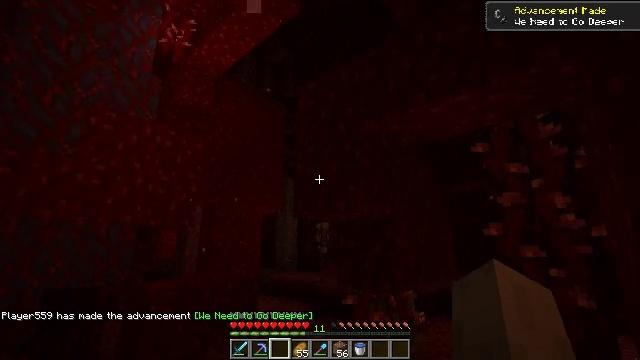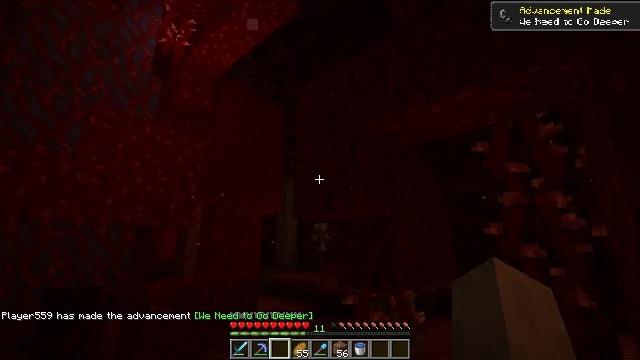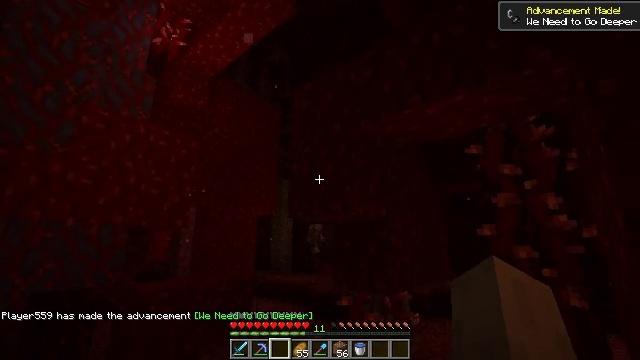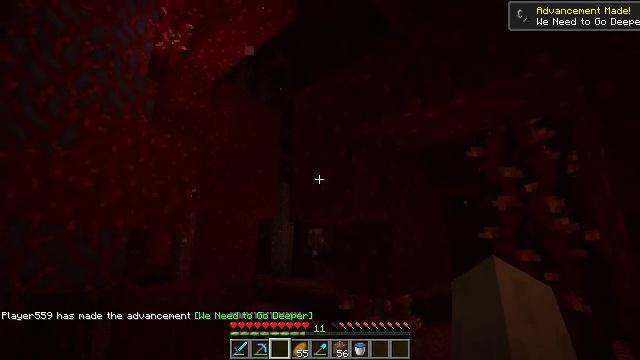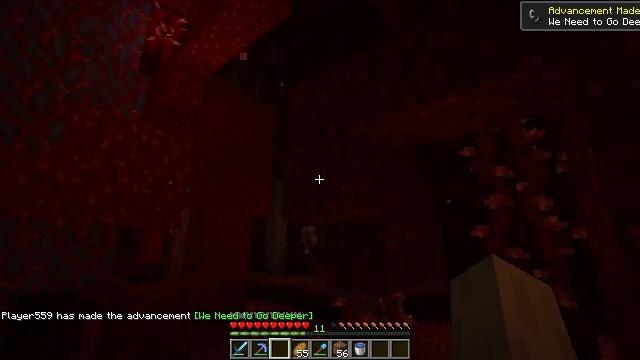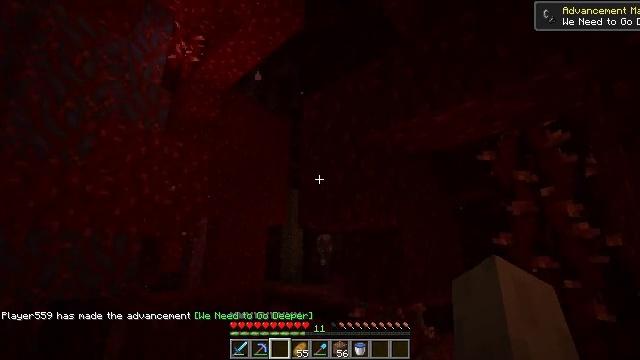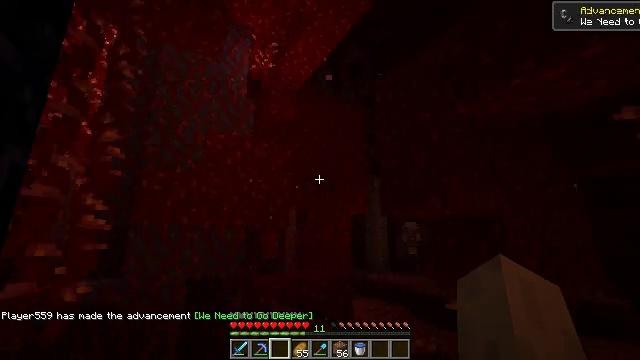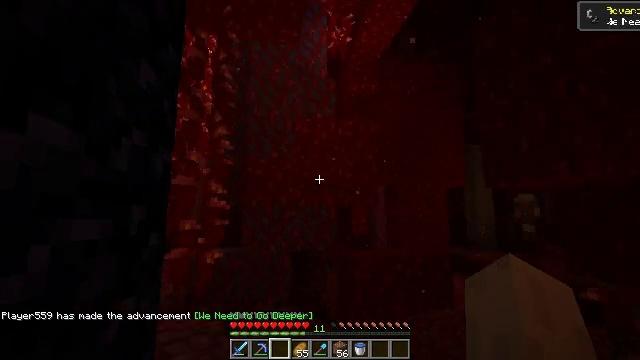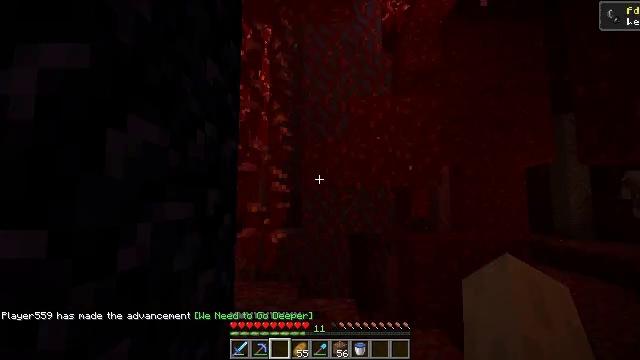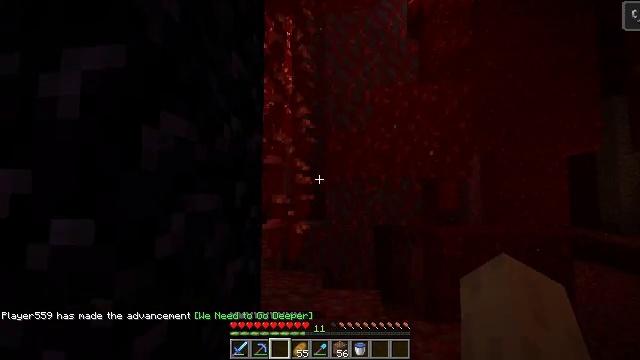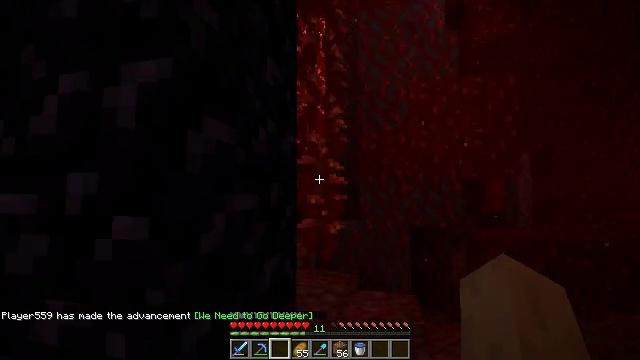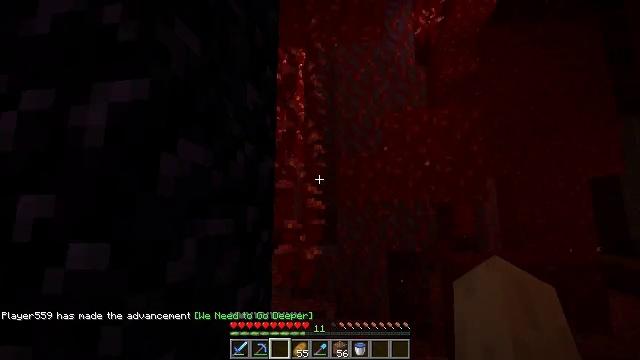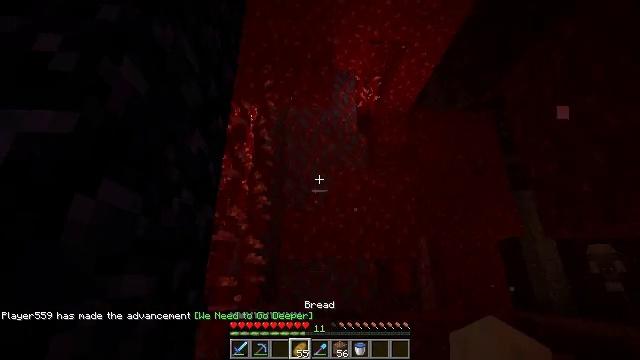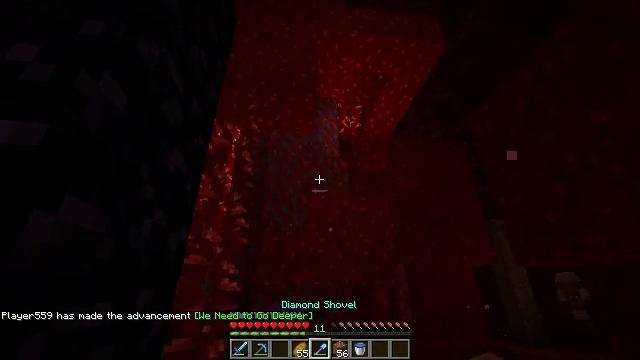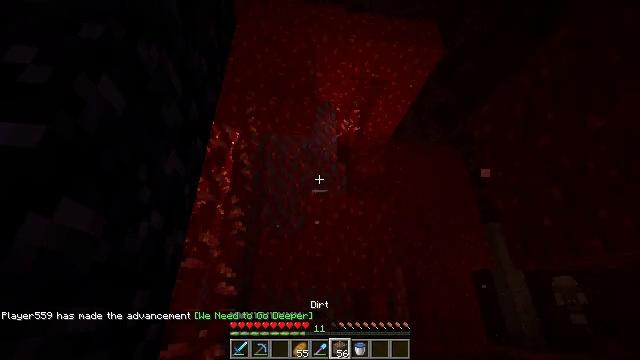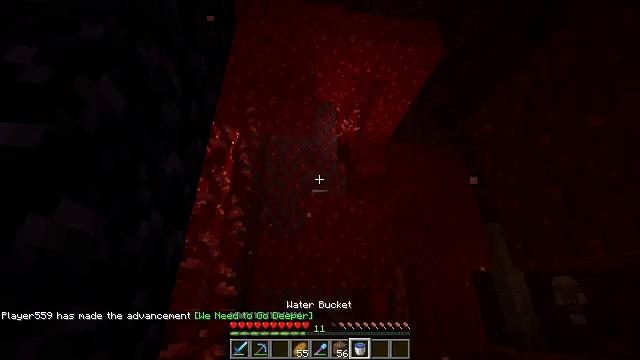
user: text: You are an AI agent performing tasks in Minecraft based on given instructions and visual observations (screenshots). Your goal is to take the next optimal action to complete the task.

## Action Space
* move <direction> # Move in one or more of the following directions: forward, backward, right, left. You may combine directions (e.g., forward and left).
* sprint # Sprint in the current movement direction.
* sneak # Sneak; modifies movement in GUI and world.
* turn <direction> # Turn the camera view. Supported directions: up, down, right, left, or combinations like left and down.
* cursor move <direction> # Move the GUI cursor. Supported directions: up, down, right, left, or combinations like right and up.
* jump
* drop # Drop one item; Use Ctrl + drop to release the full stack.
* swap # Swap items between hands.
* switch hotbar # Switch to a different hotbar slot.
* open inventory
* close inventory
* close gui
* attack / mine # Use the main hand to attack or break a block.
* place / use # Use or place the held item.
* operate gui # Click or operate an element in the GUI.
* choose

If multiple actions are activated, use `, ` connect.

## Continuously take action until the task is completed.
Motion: motion action
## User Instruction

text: Use a pickaxe to mine the bone block.
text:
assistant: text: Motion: no_op
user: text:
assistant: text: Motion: turn right
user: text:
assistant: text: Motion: no_op
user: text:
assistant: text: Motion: turn right
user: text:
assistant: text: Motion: turn left and up
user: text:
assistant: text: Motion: turn left and down
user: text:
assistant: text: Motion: turn left and down
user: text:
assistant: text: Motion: turn left and down
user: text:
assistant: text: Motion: turn left and down
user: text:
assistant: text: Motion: turn left
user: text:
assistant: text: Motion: turn right and up
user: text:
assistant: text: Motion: turn right and up
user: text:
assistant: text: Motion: turn right and up
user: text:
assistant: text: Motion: no_op
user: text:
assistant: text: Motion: no_op
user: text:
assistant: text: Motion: turn left
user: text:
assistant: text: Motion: turn left and down
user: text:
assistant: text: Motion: no_op
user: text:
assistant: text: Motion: turn left and down
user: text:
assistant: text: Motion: turn left and down
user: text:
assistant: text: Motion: no_op
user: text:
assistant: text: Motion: no_op
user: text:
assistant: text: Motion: turn left and down
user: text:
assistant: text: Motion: turn down
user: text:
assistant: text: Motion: no_op
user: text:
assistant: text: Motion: no_op
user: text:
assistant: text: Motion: no_op
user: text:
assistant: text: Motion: turn right and down
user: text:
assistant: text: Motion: turn right and down
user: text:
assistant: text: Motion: turn right and down